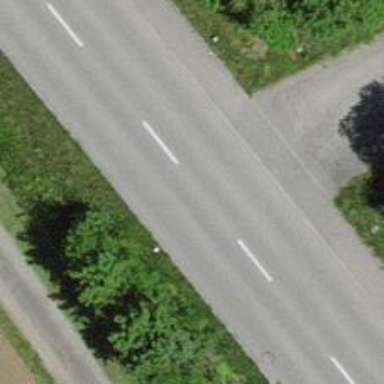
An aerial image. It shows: Tertiary road with asphalt surface and embankment.